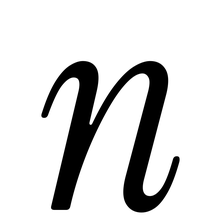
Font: InstrumentSerif-Italic